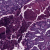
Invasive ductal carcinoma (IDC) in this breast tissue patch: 0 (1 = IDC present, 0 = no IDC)